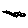
Label: car